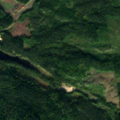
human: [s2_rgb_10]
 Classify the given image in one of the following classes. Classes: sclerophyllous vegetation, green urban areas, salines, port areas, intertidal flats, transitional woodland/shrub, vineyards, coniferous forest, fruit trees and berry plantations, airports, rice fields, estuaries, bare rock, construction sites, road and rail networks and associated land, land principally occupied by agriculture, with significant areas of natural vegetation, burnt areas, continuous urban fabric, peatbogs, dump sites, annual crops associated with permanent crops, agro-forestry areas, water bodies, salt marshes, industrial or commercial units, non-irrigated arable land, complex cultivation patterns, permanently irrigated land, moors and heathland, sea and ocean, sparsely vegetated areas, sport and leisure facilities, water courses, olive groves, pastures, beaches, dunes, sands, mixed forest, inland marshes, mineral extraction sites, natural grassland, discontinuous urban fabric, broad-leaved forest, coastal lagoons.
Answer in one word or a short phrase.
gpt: coniferous forest